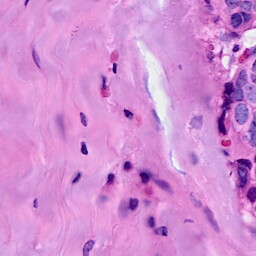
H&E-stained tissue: Breast